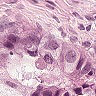
Metastatic tissue present: yes